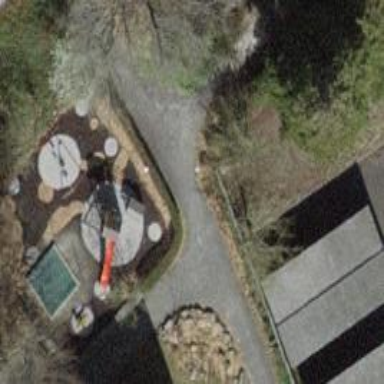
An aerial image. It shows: Playground area for leisure land.